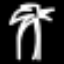
Label: palm tree